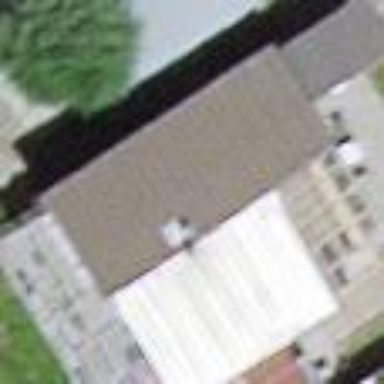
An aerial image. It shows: Building.